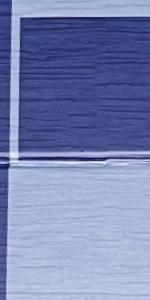
Label: Empty